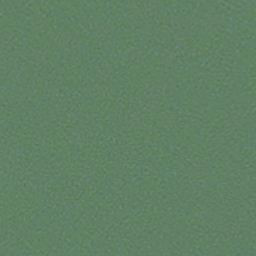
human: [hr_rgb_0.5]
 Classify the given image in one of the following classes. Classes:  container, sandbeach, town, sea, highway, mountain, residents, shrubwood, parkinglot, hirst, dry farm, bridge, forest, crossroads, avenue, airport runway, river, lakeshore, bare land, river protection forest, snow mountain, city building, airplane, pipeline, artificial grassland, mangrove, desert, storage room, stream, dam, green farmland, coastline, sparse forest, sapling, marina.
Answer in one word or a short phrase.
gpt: sea